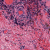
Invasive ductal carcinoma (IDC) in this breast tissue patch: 0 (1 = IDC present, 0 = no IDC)